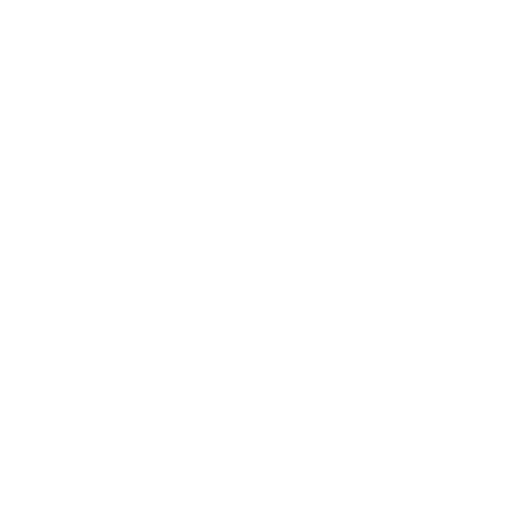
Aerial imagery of cape in Alaska named Tatoosh Point containing only unknown